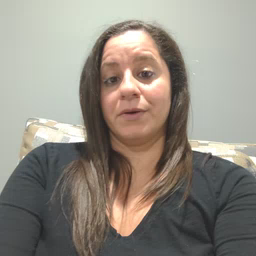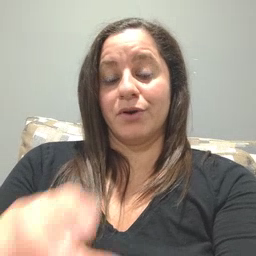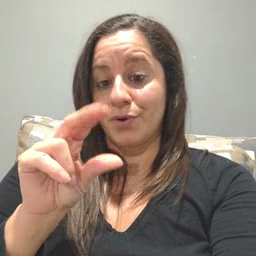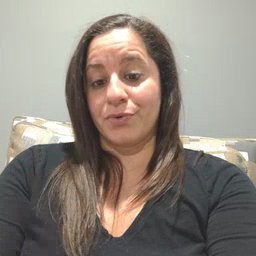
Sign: no